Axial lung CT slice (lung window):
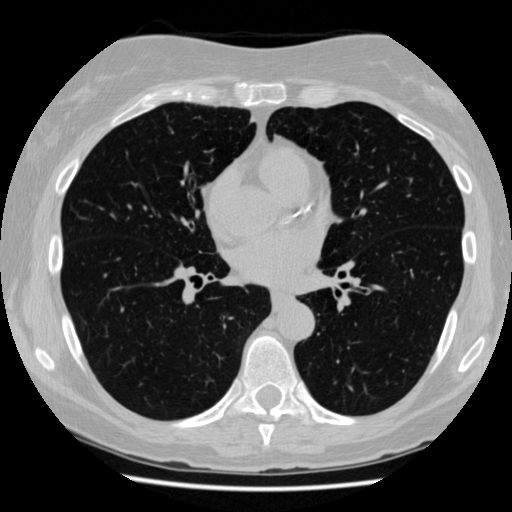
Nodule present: no